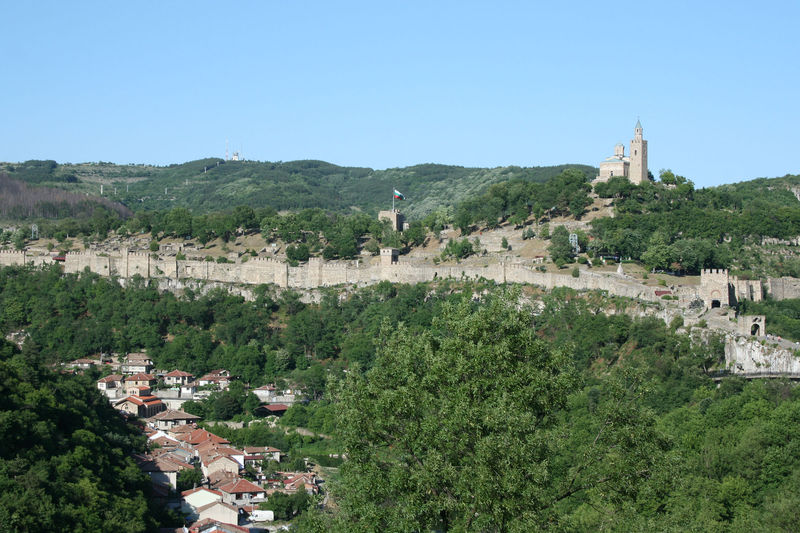
Titel: Festung von Veliko Tarnovo; Zarewez
Standort: Veliko Tarnovo (EU - Bulgarien)
Institution: Veliko Tarnovo, Bulgarien
Schlagwörter: berg, blau, blätter, himmel, bäume, grün, landschaft, stadt, rot, spitze, stein, horizont, häuser, hügel, kirche, adel, tal, wald, turm, sommer, italien, fahne, flagge, berge, gipfel, dorf, dächer, mauer, wolkenlos, hügellandschaft, querformat, kaiser, baumkronen, tor, zinnen, foto, fotografie, erker, burg, türme, festung, militär, ritter, photo, tore, mittelalter, stadtmauer, wall, burgmauer, burganlage, stadtbefestigung, rote dächer, fajme, brugmauer, photopgraphie, slowenien